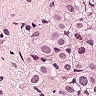
Metastatic tissue present: yes